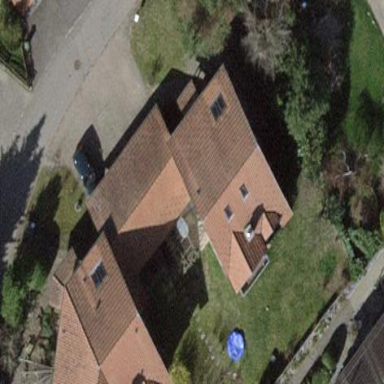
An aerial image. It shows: Detached building.